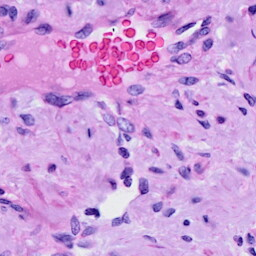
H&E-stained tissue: Cervix